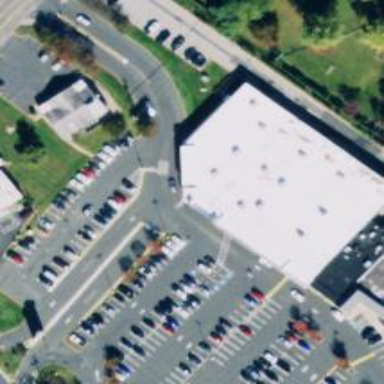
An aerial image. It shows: Fitness centre on leisure land.